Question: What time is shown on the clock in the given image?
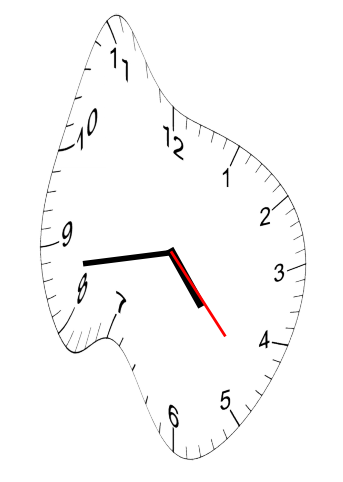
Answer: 04:43:23